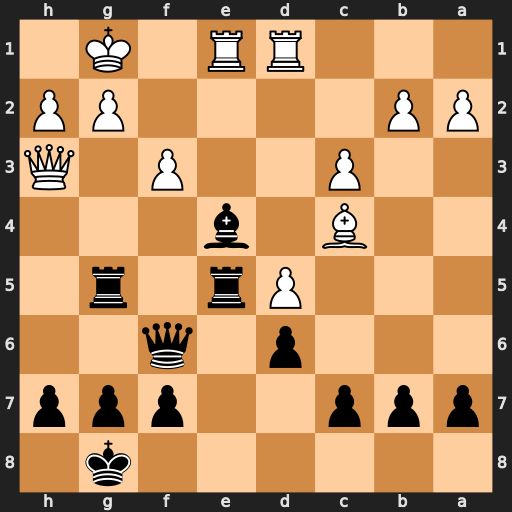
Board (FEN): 6k1/ppp2ppp/3p1q2/3Pr1r1/2B1b3/2P2P1Q/PP4PP/3RR1K1
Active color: b
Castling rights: -
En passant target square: -
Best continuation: Bf5 Rxe5 dxe5